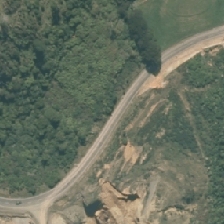
Land cover: grose_broom